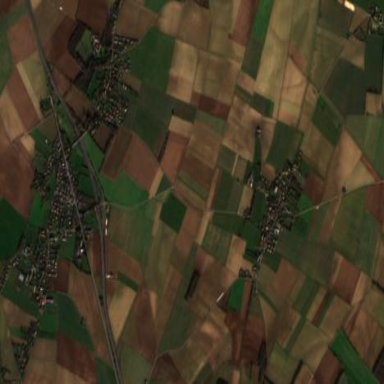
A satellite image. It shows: Picturesque farmland scene.